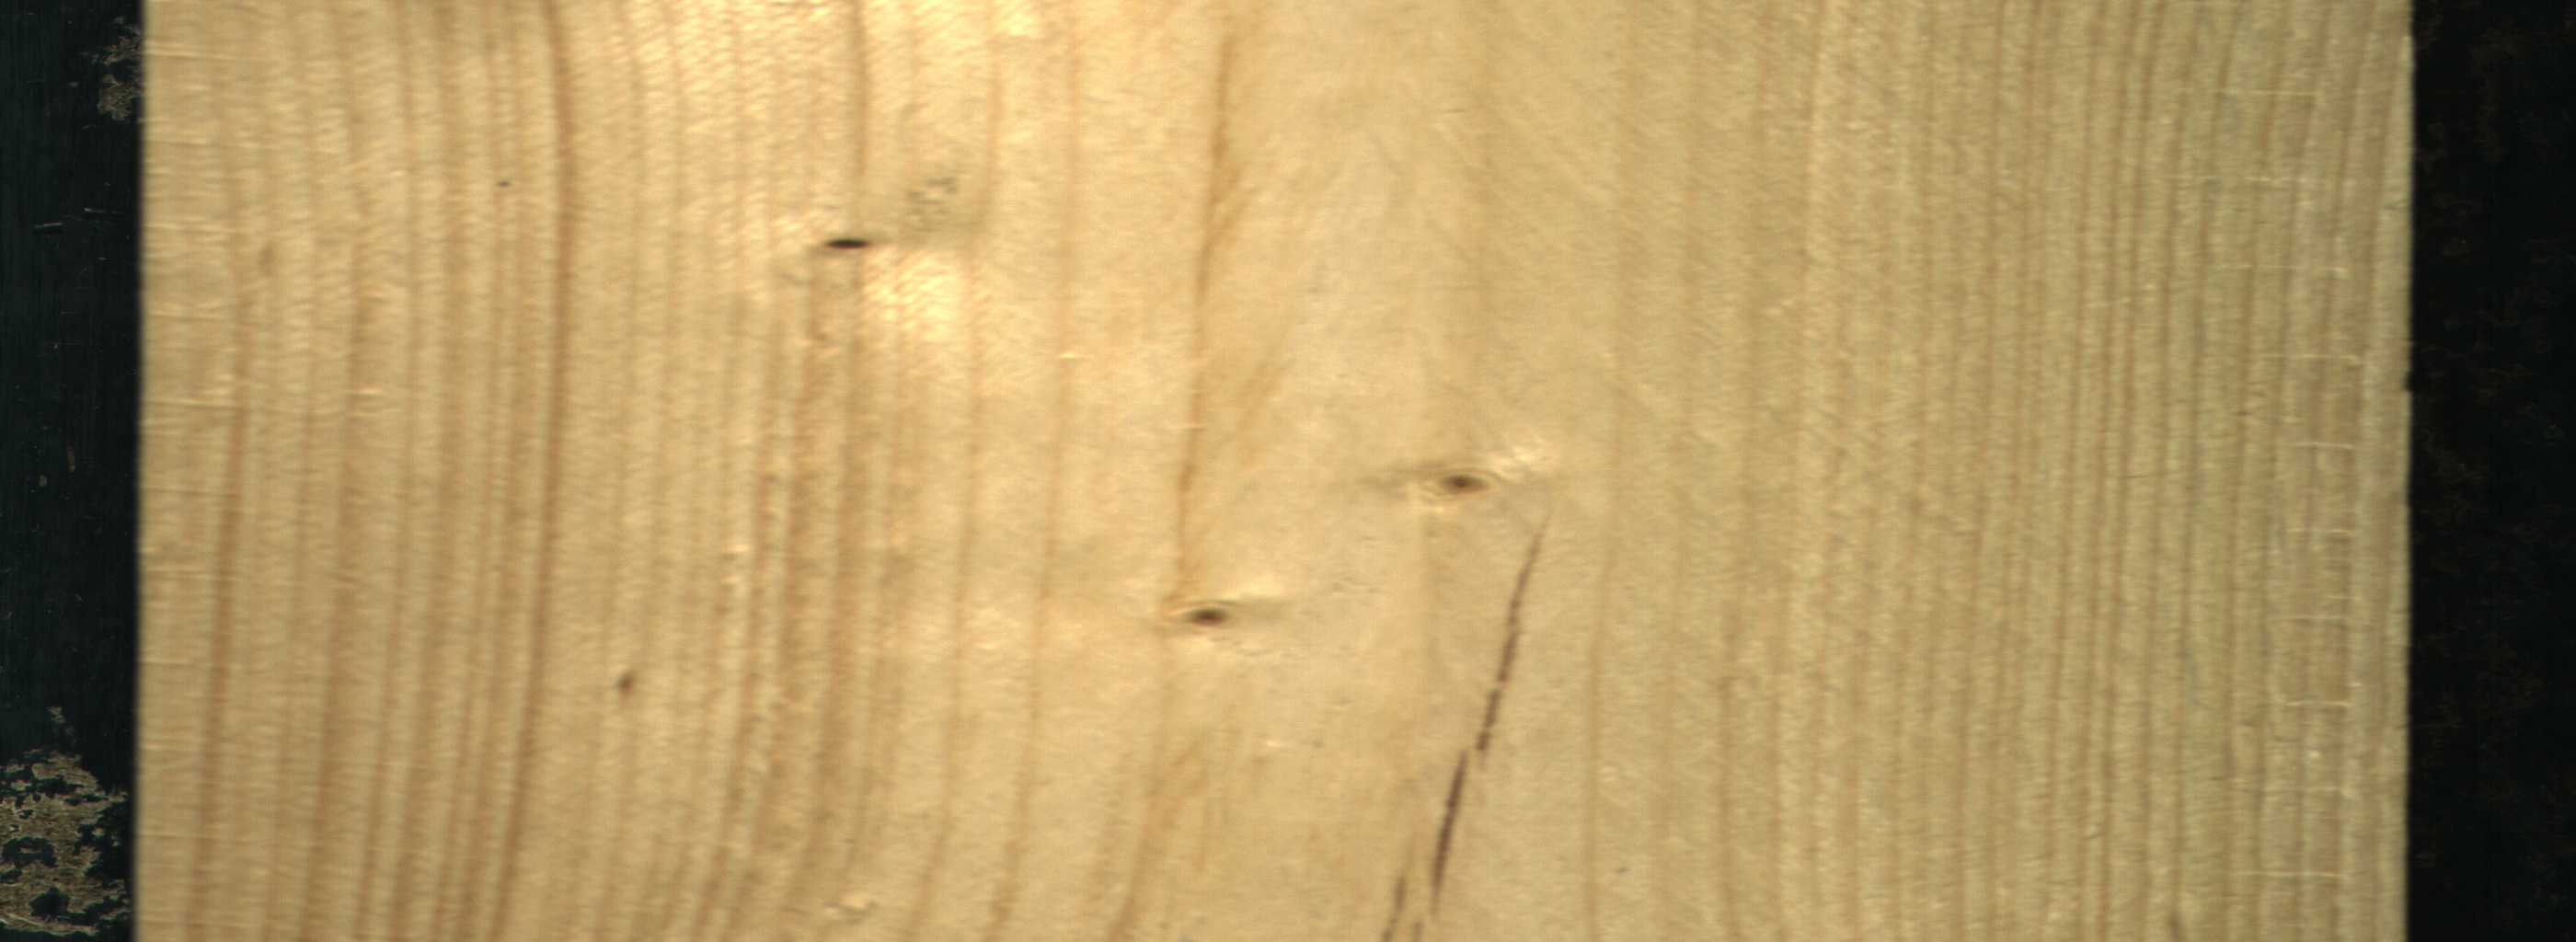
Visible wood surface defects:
resin
Live_Knot
Live_Knot
Live_Knot